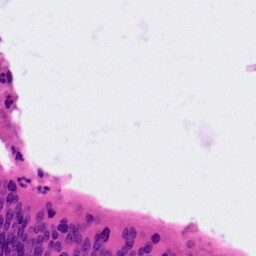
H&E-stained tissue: Colon